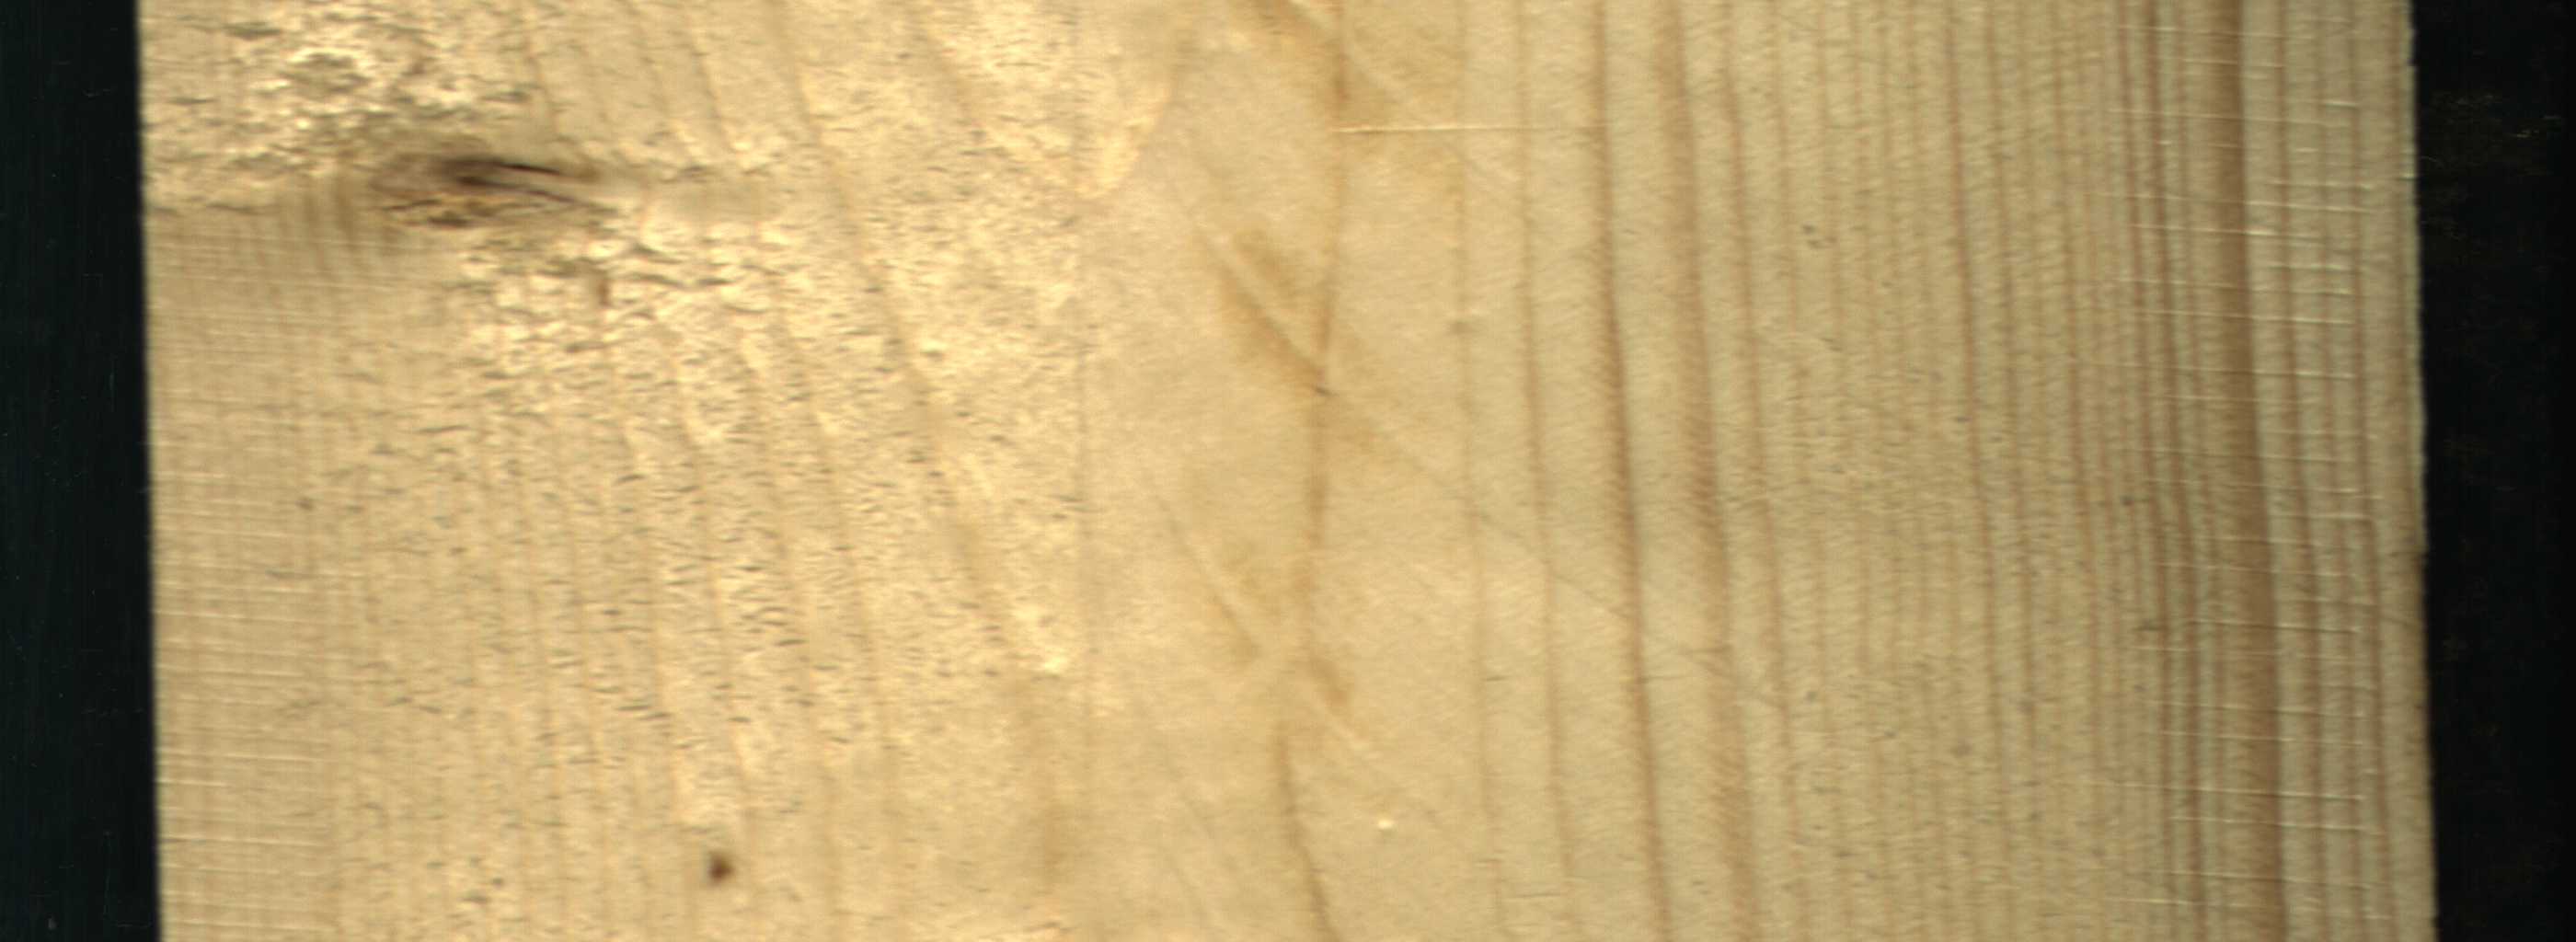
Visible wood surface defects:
Live_Knot